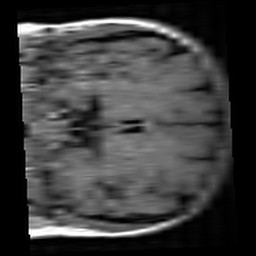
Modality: T1w
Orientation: coronal
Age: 21
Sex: female
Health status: healthy
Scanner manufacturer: siemens
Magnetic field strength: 3 T
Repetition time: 4.1 s
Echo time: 0.0085 s